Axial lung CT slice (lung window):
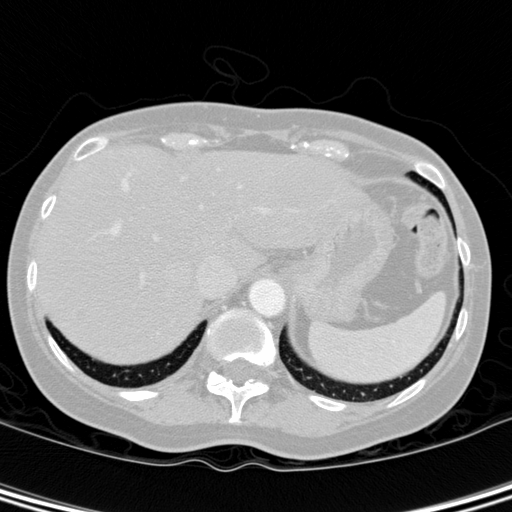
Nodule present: no